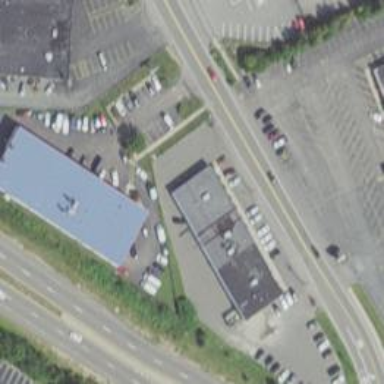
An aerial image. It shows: Building housing car repair shop.